Question: I have a page called index.html and I have another page called Contact Us. Now I placed a button called 'login' in the index page if click that link I need to navigate to contact us page. I tried but i am not getting. Here is my code.
'''
<ul class="nav navbar-nav navbar-right">
<li><a href="http://login.html"><span class="glyphicon glyphicon-log-in">'</span> Login</a></li></ul'>'
'''

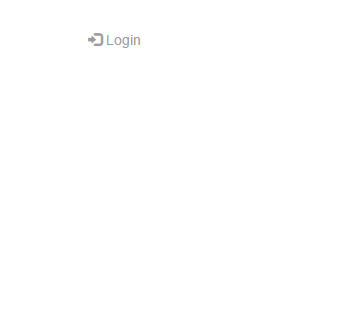
Answer: I would recommend reading this page from the w3 schools site.
<URL>
It explains how to use html links.
a html link is written like this:
'''
<a href="http://www.google.co.uk">Google</a>
'''
In your case if your files are in the same folder you could use a local link address. (if contact_us.html is the name of the contact page file) You could write your link as:
'''
<a href="contact_us.html">Contact Us</a>
'''